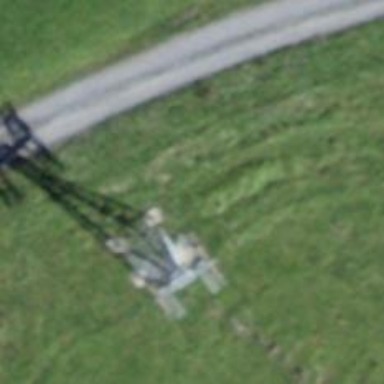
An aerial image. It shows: Pylon used for aerialway.